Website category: sports
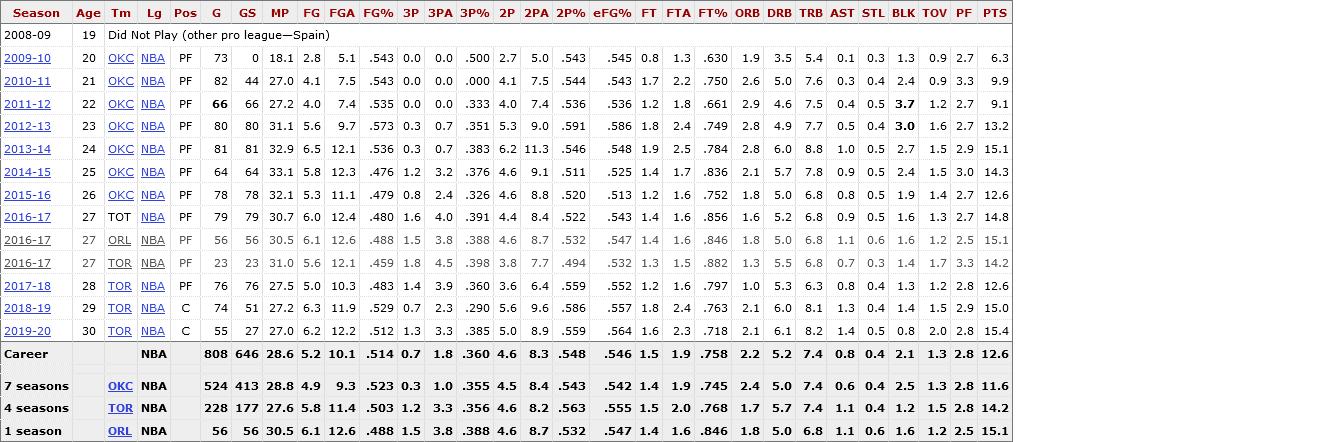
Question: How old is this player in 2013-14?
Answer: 24

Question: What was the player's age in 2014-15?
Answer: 25

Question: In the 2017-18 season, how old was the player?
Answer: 28

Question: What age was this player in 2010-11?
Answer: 21

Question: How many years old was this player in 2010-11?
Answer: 21

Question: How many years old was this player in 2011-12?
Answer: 22

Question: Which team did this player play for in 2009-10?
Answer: OKC

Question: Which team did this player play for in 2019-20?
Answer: TOR

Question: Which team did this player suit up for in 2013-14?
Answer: OKC

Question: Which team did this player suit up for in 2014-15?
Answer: OKC

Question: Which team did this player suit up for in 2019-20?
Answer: TOR

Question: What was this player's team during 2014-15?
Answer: OKC

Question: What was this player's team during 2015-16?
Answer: OKC

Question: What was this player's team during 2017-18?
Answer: TOR

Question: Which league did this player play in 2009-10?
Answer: NBA

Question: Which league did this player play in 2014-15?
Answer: NBA

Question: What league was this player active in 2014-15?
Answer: NBA

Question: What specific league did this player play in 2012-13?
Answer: NBA

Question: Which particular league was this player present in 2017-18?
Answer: NBA

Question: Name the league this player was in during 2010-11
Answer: NBA

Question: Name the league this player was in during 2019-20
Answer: NBA

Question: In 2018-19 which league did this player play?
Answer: NBA

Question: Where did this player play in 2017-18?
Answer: NBA

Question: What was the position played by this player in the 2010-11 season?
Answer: PF

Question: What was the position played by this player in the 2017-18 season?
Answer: PF

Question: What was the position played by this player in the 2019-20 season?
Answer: C

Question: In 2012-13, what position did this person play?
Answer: PF

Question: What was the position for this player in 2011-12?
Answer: PF

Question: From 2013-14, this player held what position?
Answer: PF

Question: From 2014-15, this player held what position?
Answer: PF

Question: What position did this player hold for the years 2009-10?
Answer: PF

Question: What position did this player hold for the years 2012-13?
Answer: PF

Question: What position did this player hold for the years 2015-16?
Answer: PF

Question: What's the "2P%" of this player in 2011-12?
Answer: .536

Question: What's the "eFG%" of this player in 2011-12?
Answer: .536

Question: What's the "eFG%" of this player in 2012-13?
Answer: .586

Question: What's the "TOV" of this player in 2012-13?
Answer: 1.6

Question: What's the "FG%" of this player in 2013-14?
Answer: .536

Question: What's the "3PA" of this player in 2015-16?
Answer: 2.4

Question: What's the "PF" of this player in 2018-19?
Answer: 2.9

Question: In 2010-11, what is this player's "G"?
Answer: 82

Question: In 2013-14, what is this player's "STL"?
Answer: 0.5

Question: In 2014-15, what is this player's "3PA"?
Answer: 3.2

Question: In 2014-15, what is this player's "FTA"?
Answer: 1.7

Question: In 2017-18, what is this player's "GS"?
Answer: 76

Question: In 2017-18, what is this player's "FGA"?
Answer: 10.3

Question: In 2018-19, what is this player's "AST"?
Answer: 1.3

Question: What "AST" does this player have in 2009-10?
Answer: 0.1

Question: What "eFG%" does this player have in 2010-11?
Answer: .543

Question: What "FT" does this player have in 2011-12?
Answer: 1.2

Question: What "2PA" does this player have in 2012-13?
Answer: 9.0

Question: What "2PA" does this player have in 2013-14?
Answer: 11.3

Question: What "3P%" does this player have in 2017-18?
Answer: .360

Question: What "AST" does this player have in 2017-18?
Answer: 0.8

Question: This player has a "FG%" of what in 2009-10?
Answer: .543

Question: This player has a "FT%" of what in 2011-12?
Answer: .661

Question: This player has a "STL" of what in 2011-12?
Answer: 0.5

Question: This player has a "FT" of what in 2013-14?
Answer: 1.9

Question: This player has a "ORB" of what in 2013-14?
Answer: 2.8

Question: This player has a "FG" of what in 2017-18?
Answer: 5.0

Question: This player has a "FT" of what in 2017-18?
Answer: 1.2

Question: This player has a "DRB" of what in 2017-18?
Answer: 5.3

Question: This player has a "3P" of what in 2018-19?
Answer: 0.7

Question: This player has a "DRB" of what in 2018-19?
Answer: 6.0